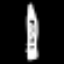
Label: pencil